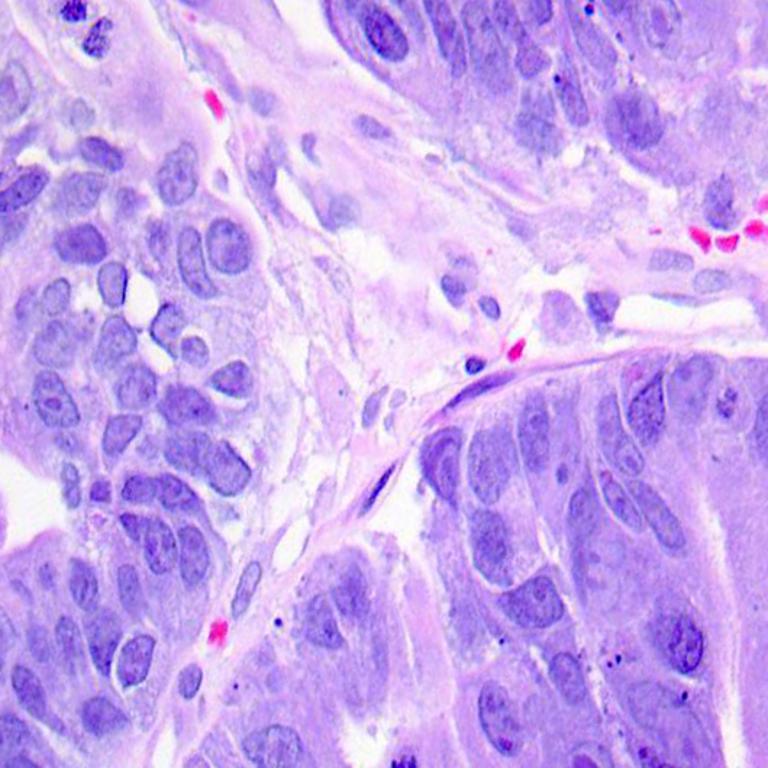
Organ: colon
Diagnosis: adenocarcinomas